Field crop: maize
Growth stage: 2
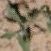
Species: atriplex